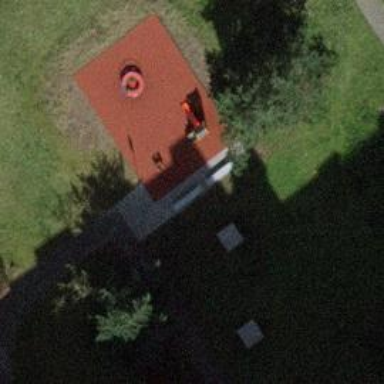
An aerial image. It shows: Concrete bench.